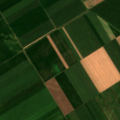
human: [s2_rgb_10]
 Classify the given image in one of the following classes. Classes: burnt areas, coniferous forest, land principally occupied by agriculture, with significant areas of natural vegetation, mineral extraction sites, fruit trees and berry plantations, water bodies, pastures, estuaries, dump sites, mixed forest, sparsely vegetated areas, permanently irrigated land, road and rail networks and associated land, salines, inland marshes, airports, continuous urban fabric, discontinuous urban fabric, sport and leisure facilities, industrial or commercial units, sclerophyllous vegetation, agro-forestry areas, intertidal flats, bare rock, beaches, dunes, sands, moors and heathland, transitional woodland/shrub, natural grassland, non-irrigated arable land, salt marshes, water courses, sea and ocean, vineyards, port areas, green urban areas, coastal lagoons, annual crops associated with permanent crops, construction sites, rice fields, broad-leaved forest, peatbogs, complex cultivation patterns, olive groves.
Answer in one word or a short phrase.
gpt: non-irrigated arable land